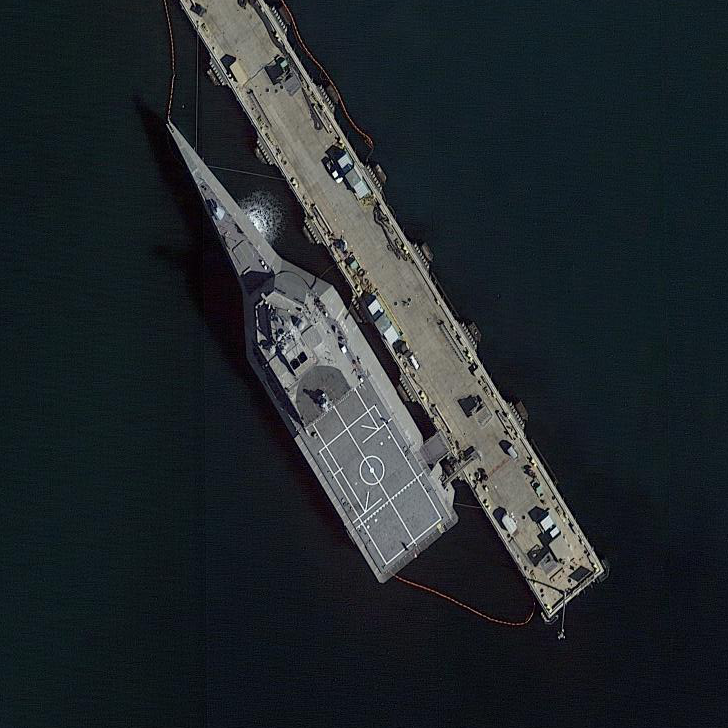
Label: Independence-class_combat_ship